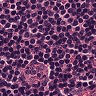
Metastatic tissue present: no